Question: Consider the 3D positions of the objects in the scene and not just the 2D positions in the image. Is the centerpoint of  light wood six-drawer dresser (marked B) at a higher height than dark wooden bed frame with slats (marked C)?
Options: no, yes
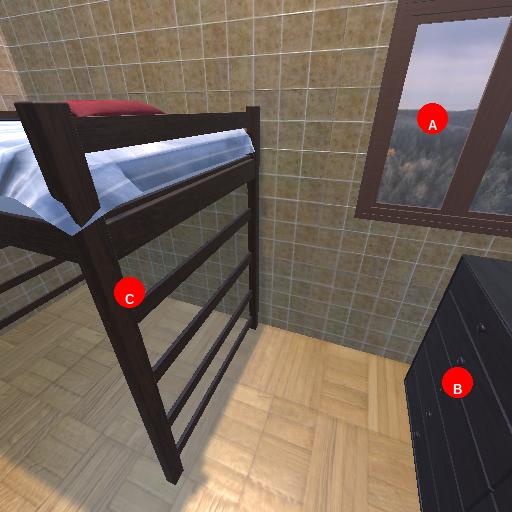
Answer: no